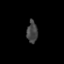
Tissue: skin
Cell type: Epithelial cells
Senescence score: 0.2486
Nuclear area (px): 232
Mean DAPI intensity: 66.716